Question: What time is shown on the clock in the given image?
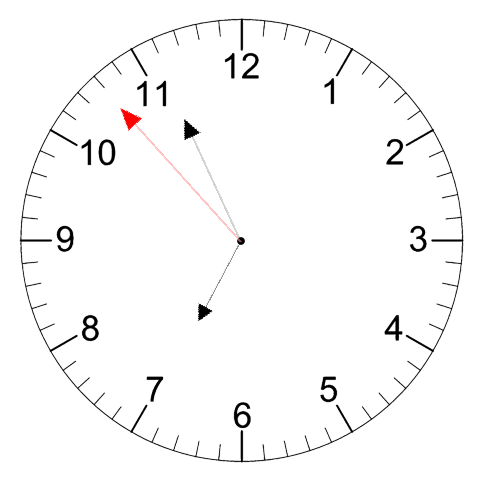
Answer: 06:55:53